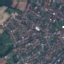
Land use / land cover: Residential